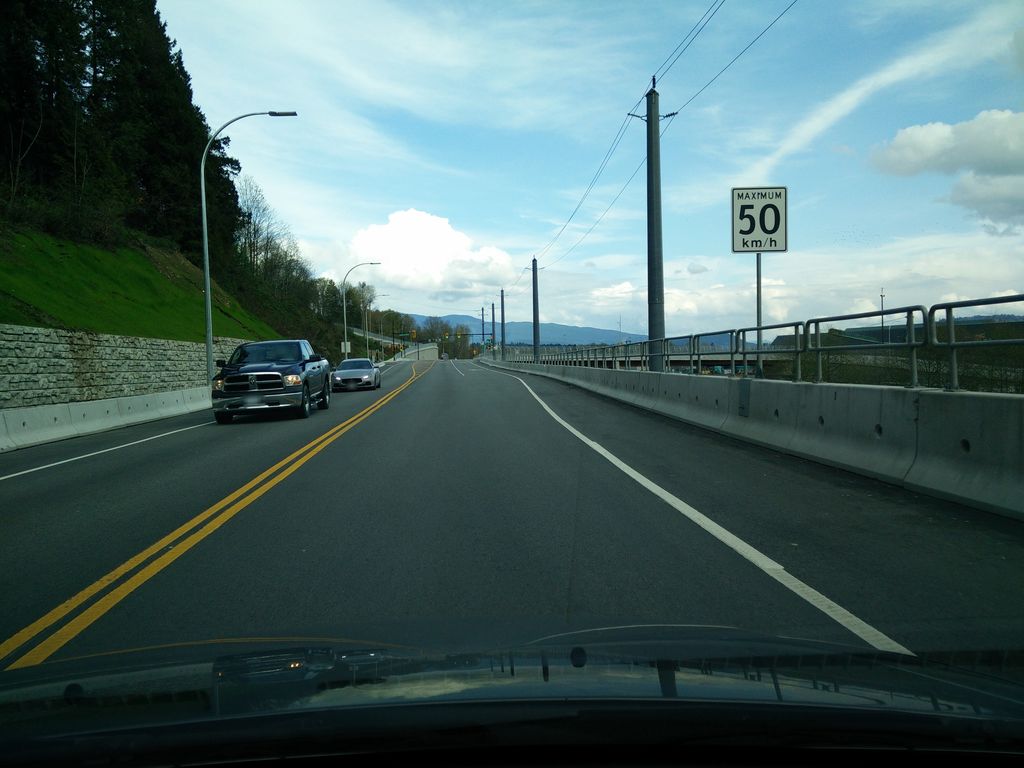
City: vancouver